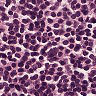
Metastatic tissue present: no